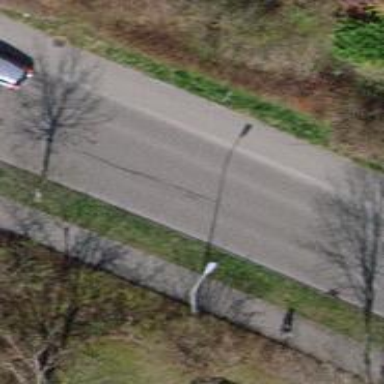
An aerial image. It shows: Abandoned railway crossing asphalt tertiary road.